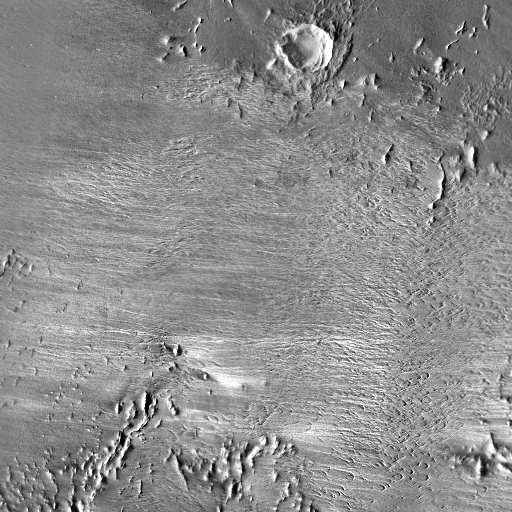
Crater classes present: Background, Other